Field crop: maize
Growth stage: 2
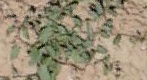
Species: convolvulus